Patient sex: M
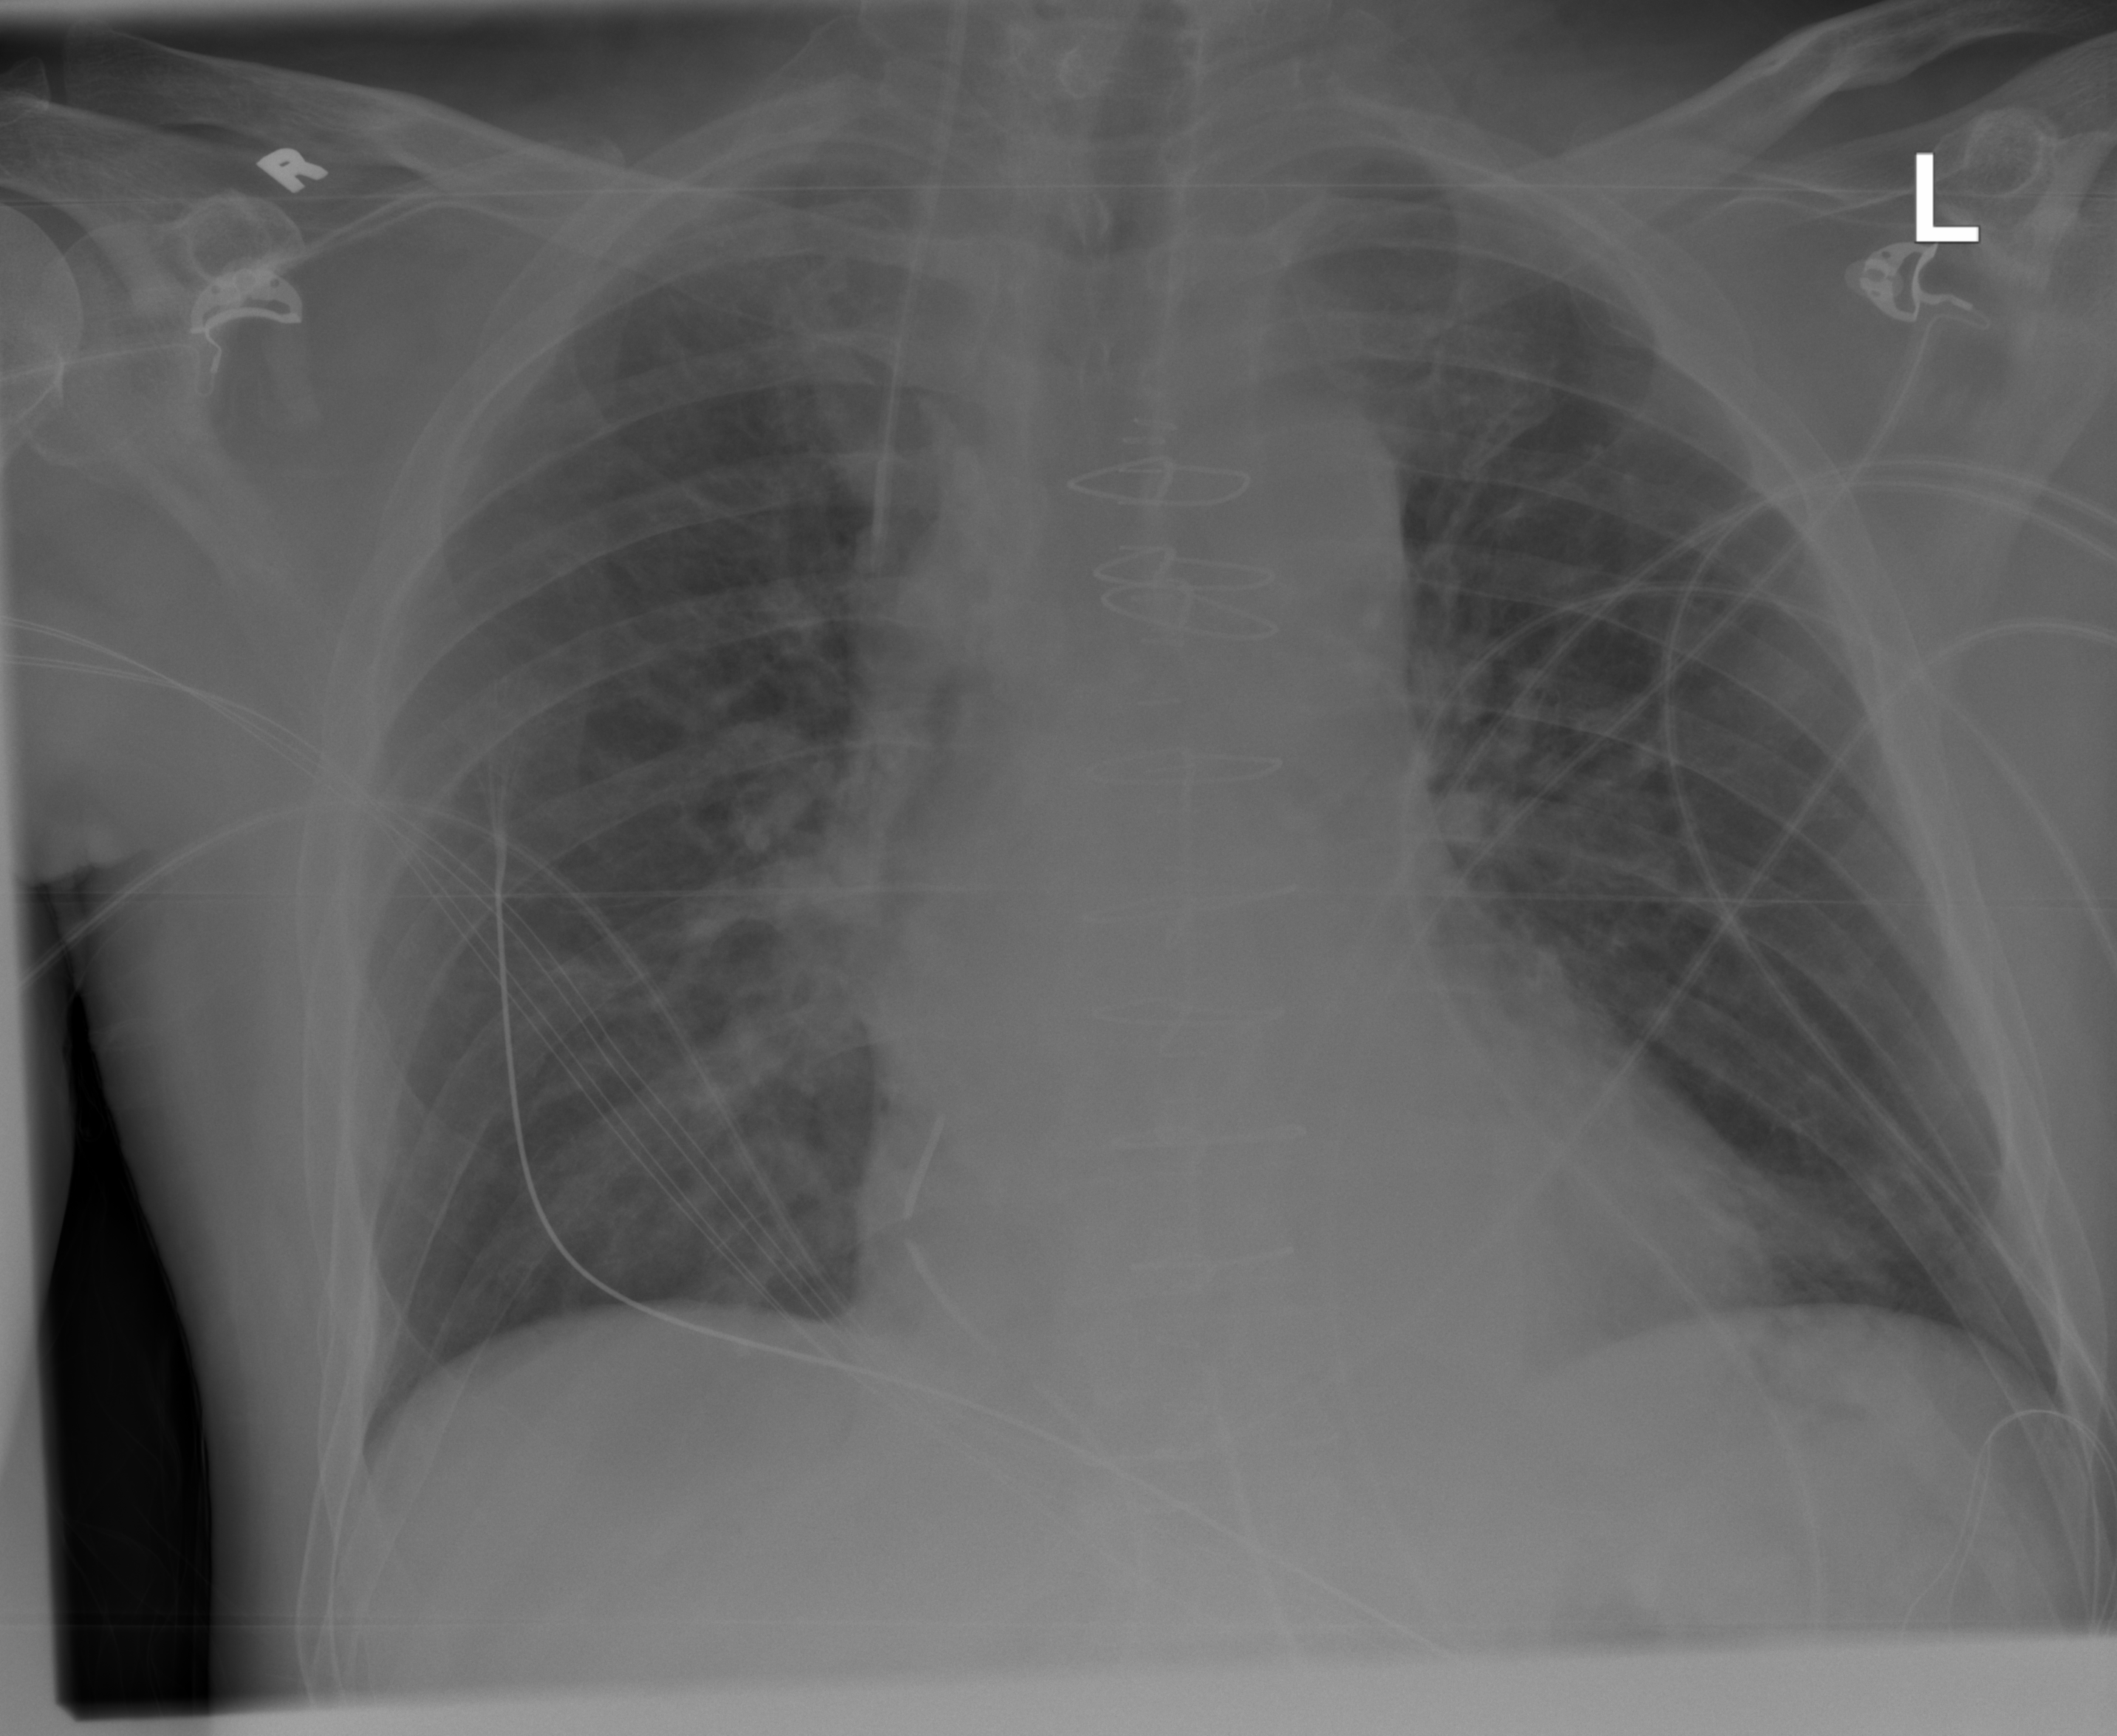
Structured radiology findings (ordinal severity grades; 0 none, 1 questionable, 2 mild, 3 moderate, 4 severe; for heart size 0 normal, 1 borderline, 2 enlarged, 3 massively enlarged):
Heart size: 0
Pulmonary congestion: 2
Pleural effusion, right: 0
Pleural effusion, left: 0
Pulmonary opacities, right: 0
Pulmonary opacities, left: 0
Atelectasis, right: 2
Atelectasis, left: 0